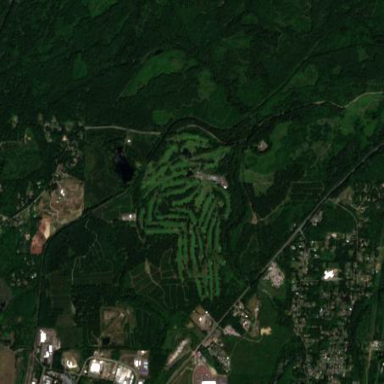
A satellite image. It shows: Golf course surrounded by greenery.